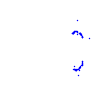
Particle: proton